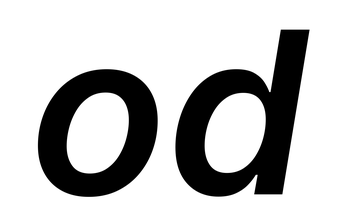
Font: Inter-Italic_SemiBold_Italic